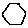
Label: hexagon